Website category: auto
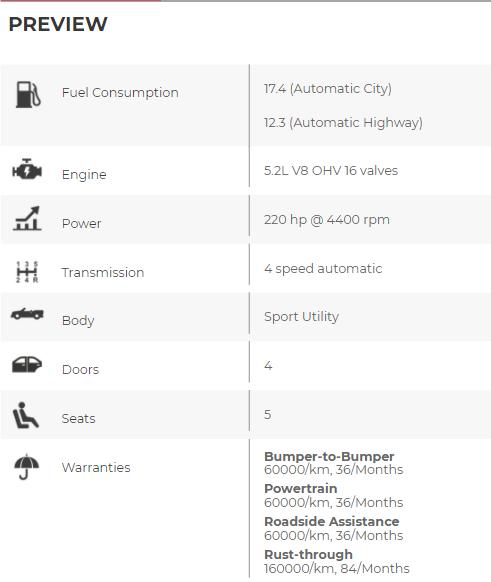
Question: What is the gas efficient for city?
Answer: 17.4 (Automatic City)

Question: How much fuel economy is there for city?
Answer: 17.4 (Automatic City)

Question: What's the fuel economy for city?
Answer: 17.4 (Automatic City)

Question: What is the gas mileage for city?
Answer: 17.4 (Automatic City)

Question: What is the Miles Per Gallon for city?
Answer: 17.4 (Automatic City)

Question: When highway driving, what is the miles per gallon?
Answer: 12.3 (Automatic Highway)

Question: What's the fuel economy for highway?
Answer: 12.3 (Automatic Highway)

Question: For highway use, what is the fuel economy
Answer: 12.3 (Automatic Highway)

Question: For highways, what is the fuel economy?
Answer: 12.3 (Automatic Highway)

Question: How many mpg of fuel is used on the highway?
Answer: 12.3 (Automatic Highway)

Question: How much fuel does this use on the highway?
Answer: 12.3 (Automatic Highway)

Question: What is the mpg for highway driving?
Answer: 12.3 (Automatic Highway)

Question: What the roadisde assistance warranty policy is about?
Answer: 60000/km, 36/Months

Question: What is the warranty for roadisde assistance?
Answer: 60000/km, 36/Months

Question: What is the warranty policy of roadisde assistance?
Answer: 60000/km, 36/Months

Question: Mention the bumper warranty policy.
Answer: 60000/km, 36/Months

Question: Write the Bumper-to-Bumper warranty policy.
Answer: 60000/km, 36/Months

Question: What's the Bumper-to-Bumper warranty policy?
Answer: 60000/km, 36/Months

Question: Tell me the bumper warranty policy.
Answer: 60000/km, 36/Months

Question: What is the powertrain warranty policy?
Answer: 60000/km, 36/Months

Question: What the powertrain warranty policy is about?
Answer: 60000/km, 36/Months

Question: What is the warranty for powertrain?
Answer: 60000/km, 36/Months